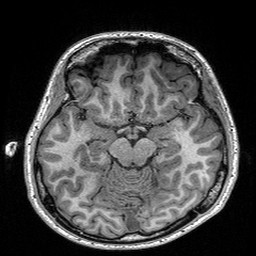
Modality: T1w
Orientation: coronal
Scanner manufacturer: siemens
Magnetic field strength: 3 T